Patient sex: F
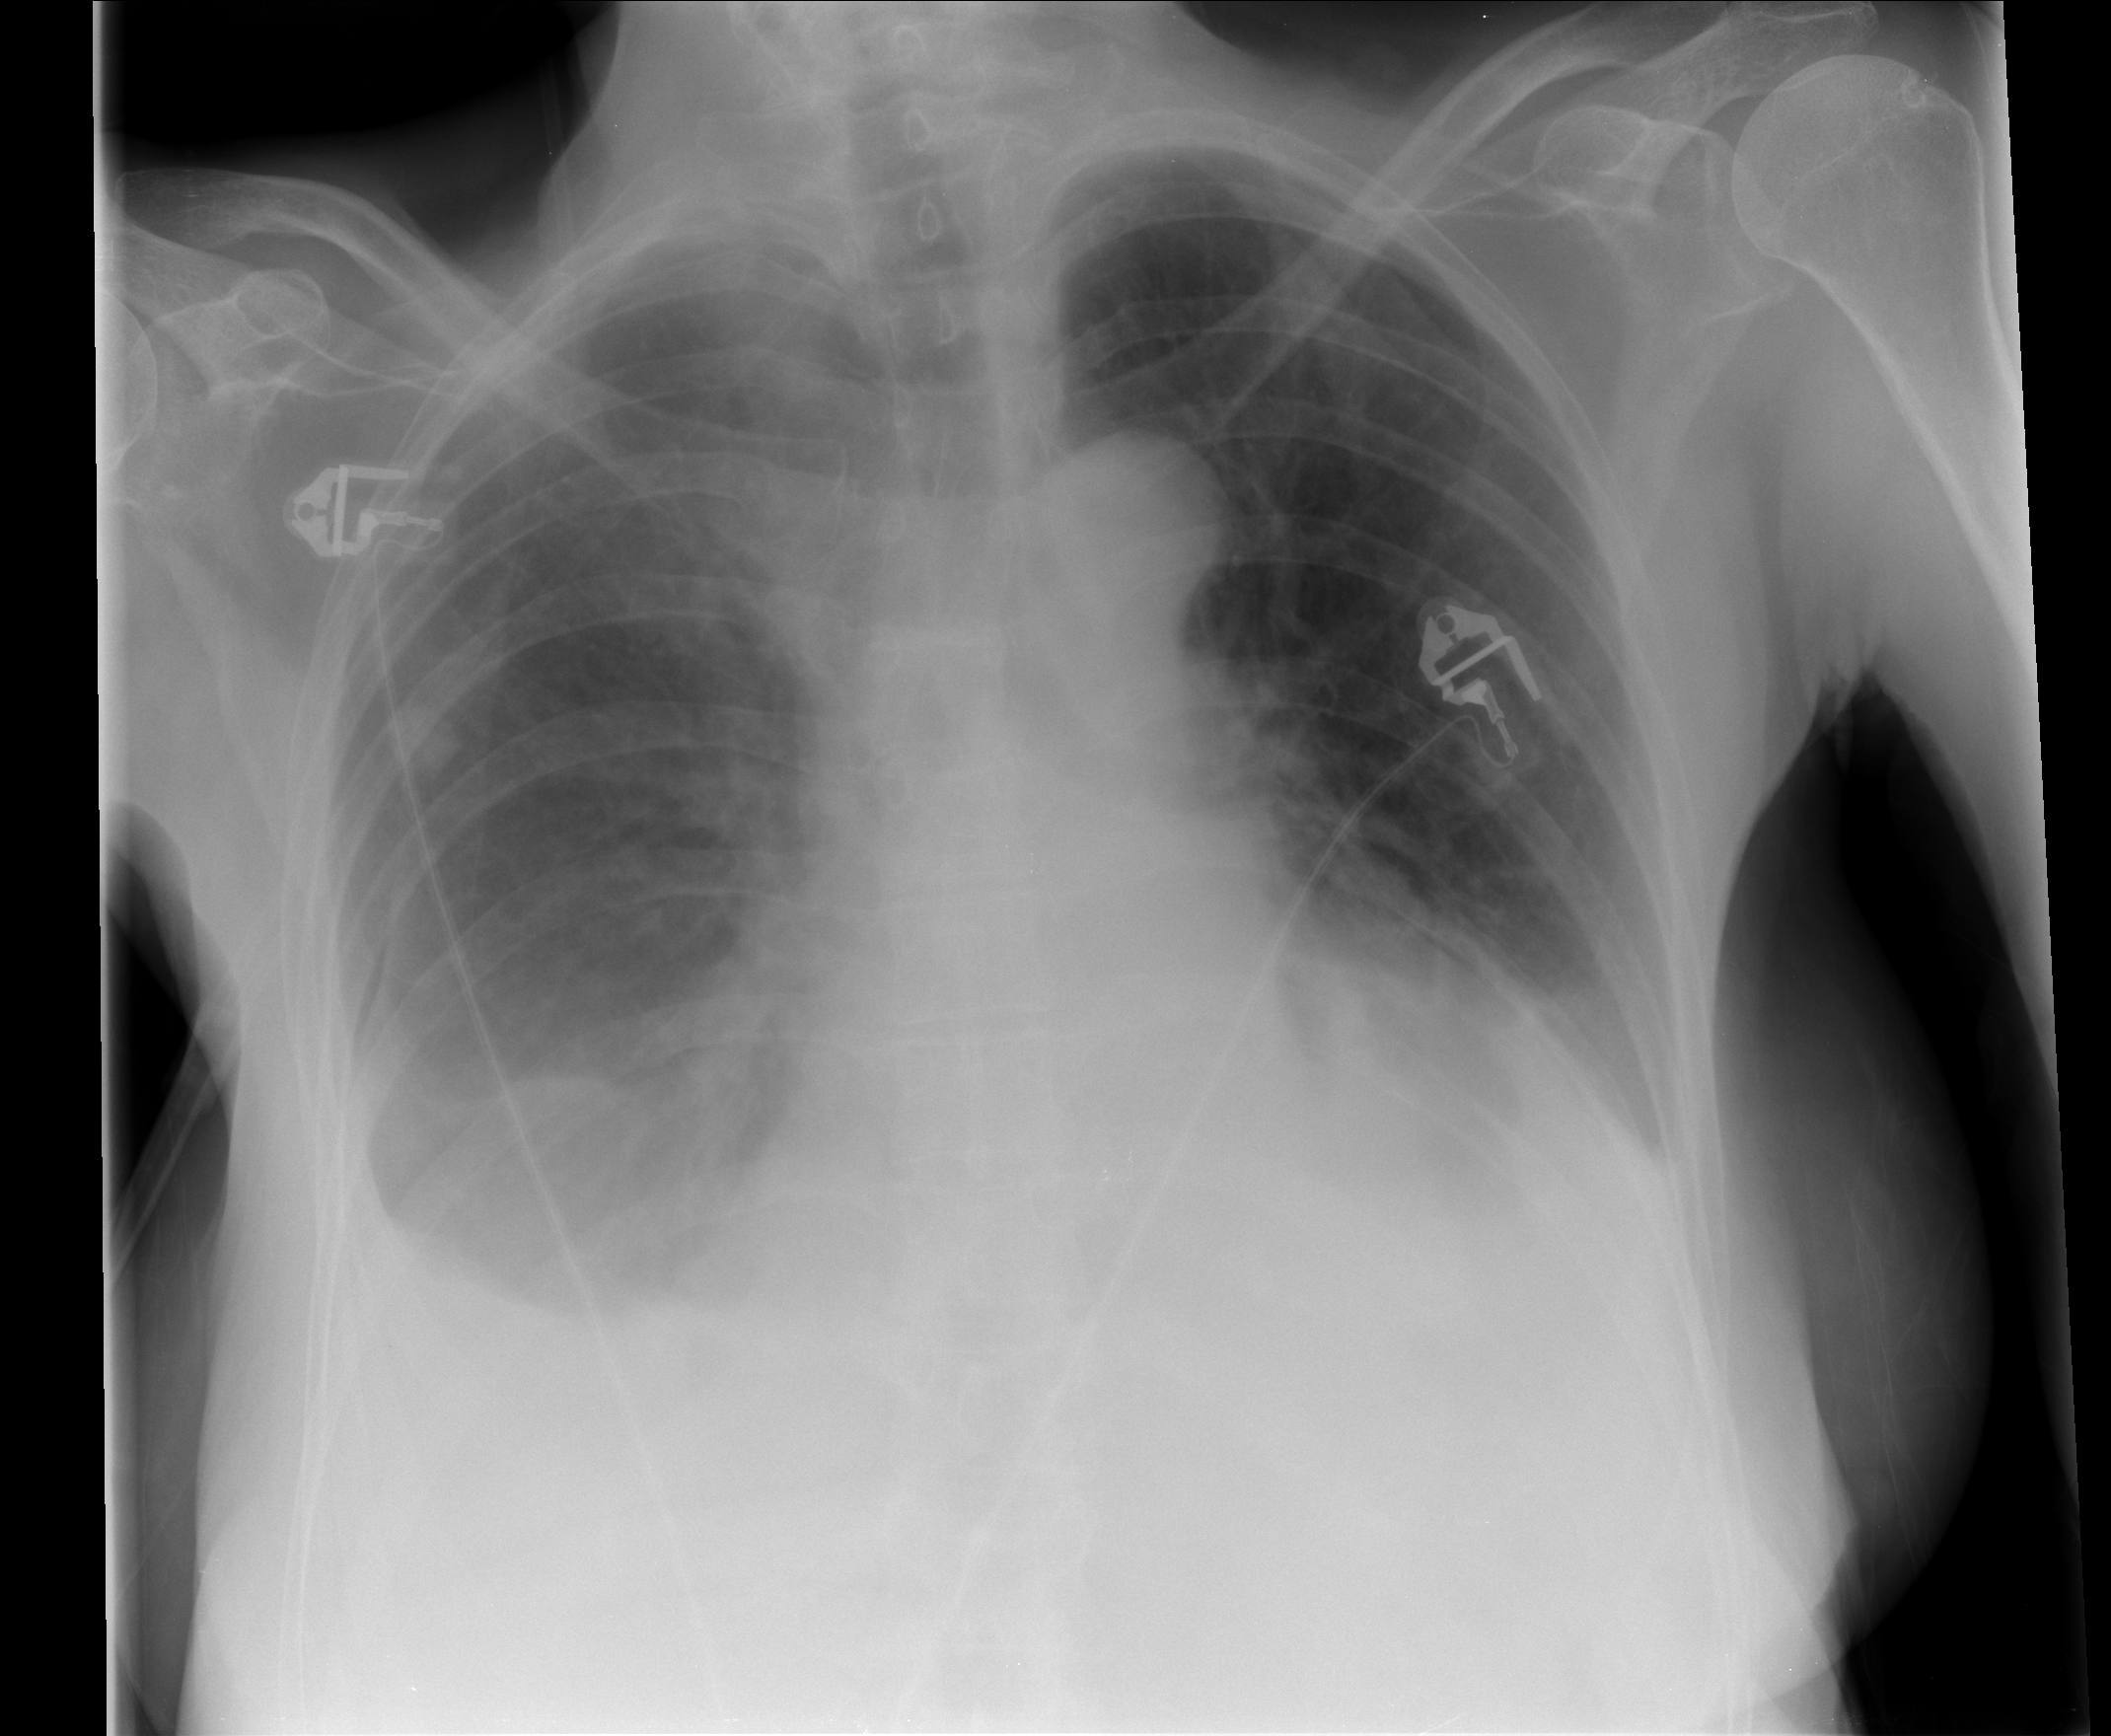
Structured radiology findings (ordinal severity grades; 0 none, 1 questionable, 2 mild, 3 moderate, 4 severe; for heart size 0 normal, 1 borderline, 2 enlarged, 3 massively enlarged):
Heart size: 0
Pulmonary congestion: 0
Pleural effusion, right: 3
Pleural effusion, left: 2
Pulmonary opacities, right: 0
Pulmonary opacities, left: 0
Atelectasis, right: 3
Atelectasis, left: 2